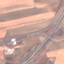
Label: Highway